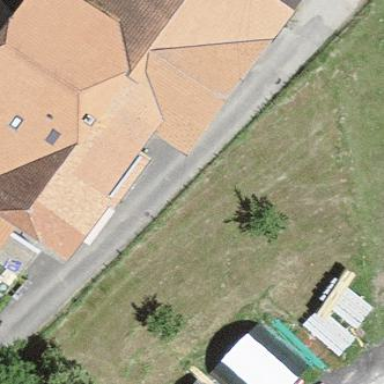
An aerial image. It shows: Farm building.